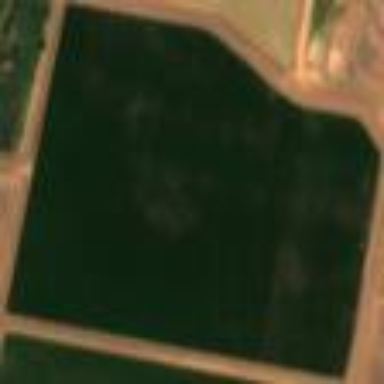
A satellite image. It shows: Farmland with cotton crop.